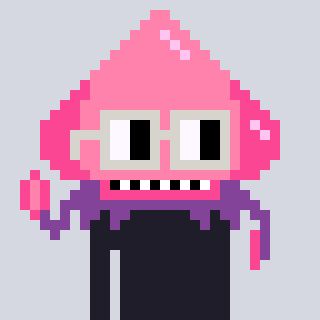
a pixel art character with square light gray glasses, a squid-shaped head and a orange-colored body on a cool background